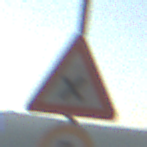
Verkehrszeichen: KreuzungOderEinmuendung
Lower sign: Geschwindigkeit5
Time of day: MorningAfternoon
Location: Outdoor (Nature)
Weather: PartlyCloudy
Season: NotSpecified
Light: Natural